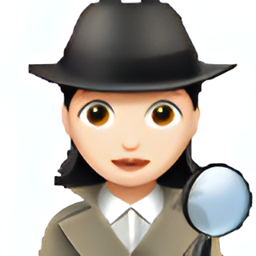
Name: female sleuth type 1 2
Emoji: 🕵🏻‍♀️
Group: People & Body
Sub-group: person-role